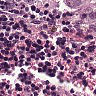
Metastatic tissue present: no